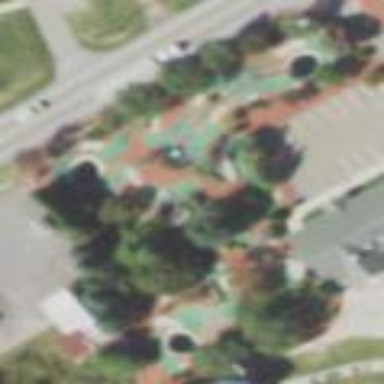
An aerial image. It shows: Miniature golf leisure land.